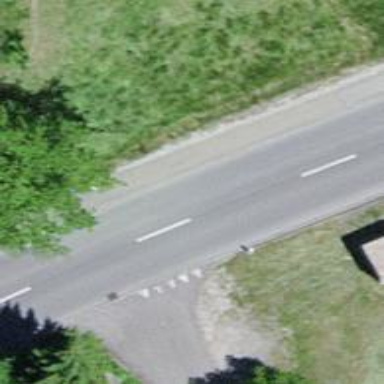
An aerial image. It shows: Tertiary road with asphalt surface.